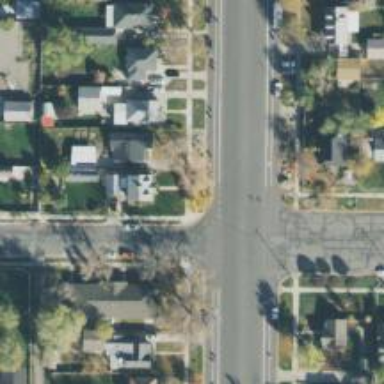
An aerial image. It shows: Residential road with separate asphalt sidewalk.